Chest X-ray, PA view. Patient: 56 years old, sex F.
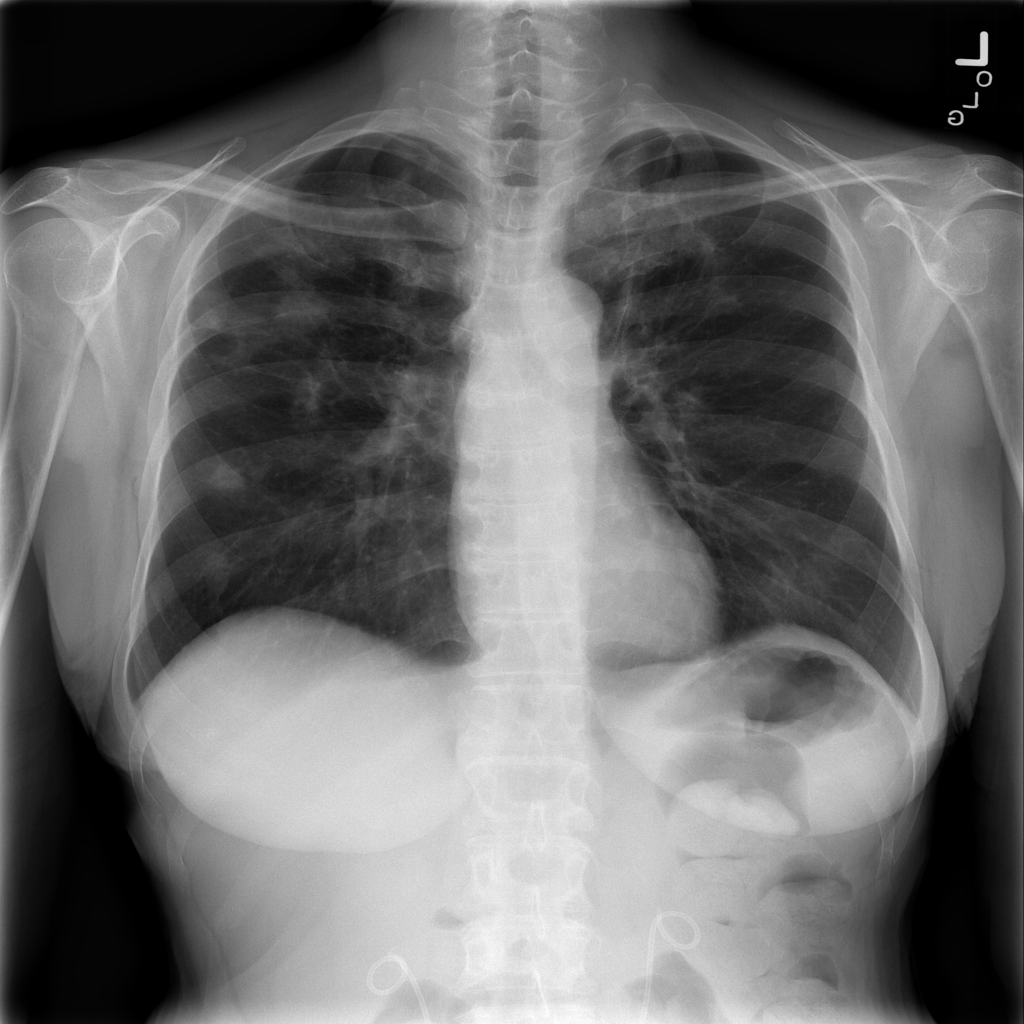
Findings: No Finding